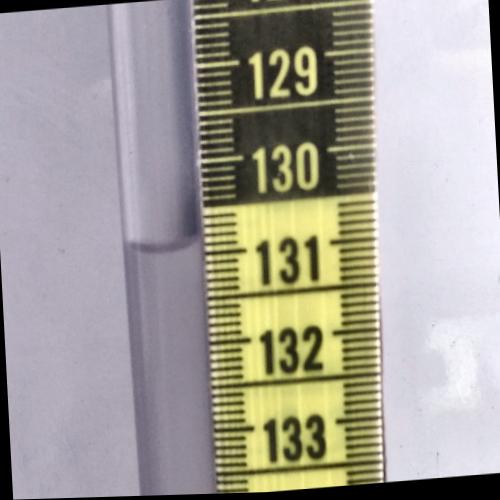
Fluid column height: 130.9 cm